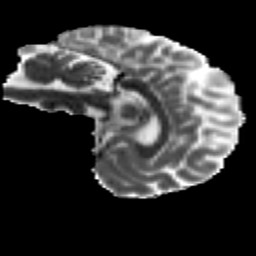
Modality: MD
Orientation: sagittal
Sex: female
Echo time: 0.114 s